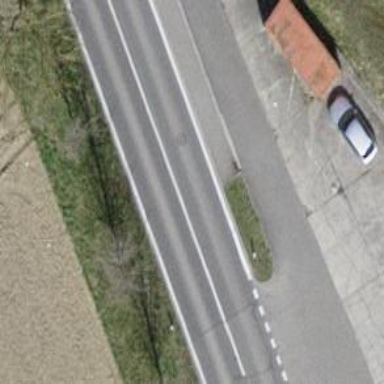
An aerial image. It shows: Sidewalk along the footway.